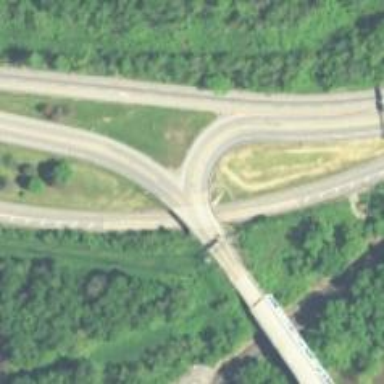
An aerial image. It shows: Primary_link highway crossing bridge.